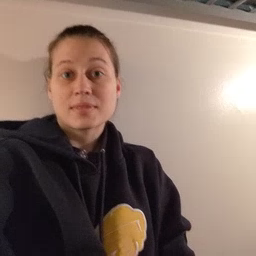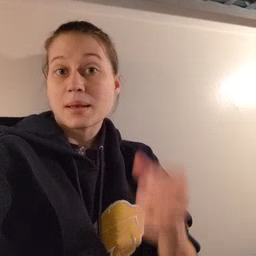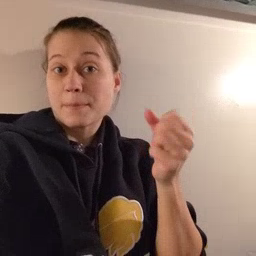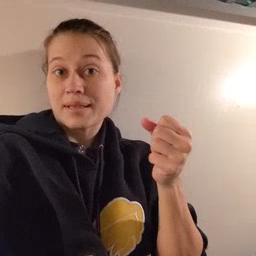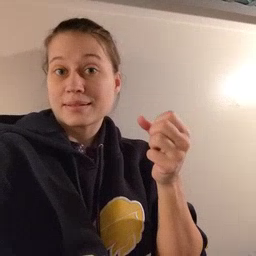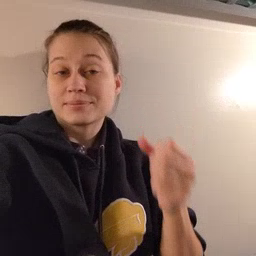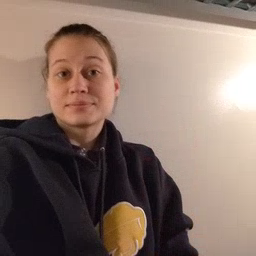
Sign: milk